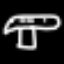
Label: mushroom